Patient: sex M, age 53
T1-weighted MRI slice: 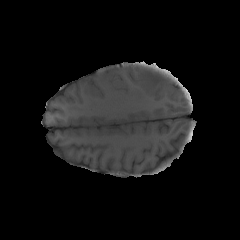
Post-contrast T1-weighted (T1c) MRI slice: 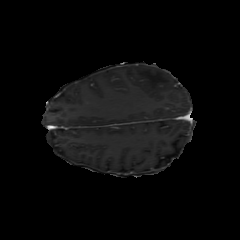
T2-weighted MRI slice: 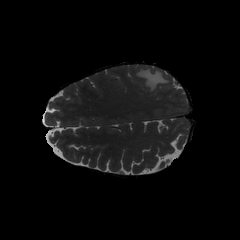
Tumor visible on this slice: yes
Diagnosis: Glioblastoma, IDH-wildtype
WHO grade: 4